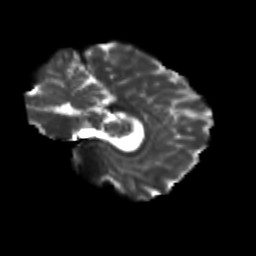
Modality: T2w
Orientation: sagittal
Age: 26
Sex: female
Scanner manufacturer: siemens
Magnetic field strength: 3 T
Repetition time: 3.5 s
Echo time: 0.113 s